Question: I'm using FOSUserBundle in my Symfony 2 application and was wondering how to make a code completion work in PHPStorm, because when you inject the service via container like:
'''
$userManager = $this->container->get('fos_user.user_manager');
'''
And trying to use $userManager to see its interface - I see nothing, because for PHPStorm this is a regular variable, not an object built via "new" operator.
Is there a way to make it show me the available methods for this object?
Like we usually do with real objects:

Thanks!
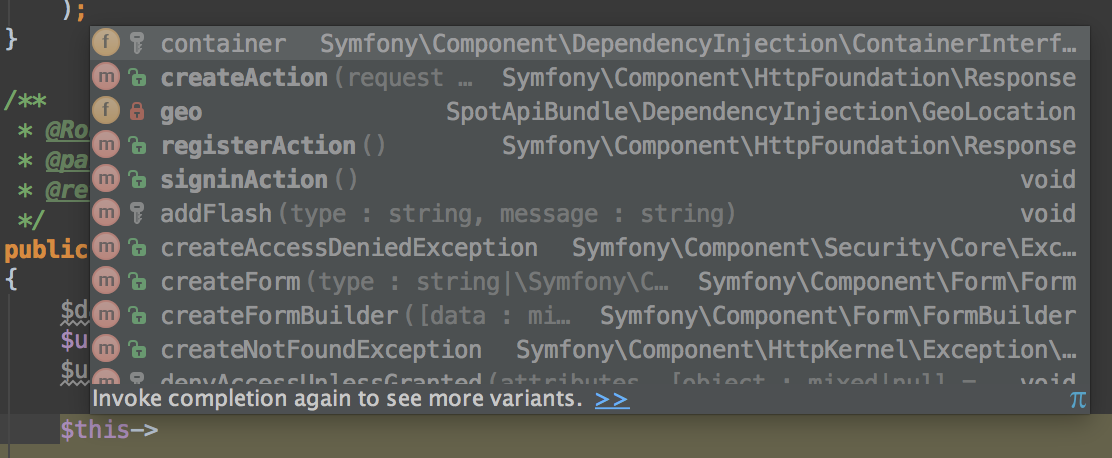
Answer: You have to assign to the variable an annotation like showed below to tell to phpstorm from which class the variable receive the instance (ps: I don't use fosUserBundle).
'''
/** @var \myProjectppBundle\entityManager $userManager */
$userManager = $this->container->get('fos_user.user_manager');
'''
PS: Have you installed the <URL>?